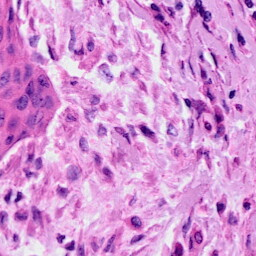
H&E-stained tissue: Cervix